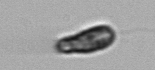
Label: Pseudochattonella_farcimen